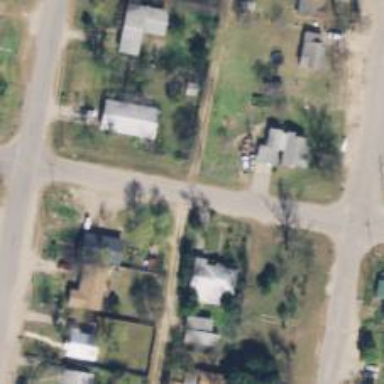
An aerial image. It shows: Alley classified as service road.